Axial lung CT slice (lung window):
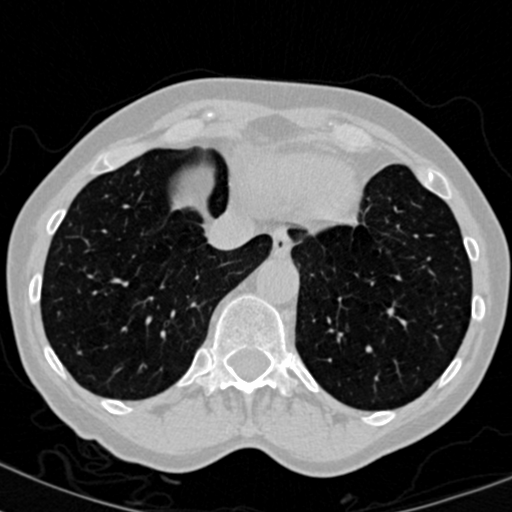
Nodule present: no